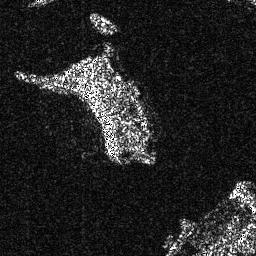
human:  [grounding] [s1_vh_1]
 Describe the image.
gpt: In the satellite image, there is  <ref>1 medium ship </ref> <box>[[34, 3, 45, 13, 0]]</box> located at top.